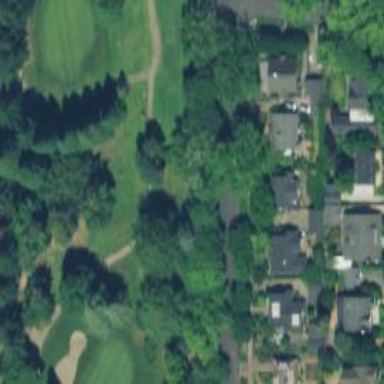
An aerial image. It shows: Path for both road and golf.